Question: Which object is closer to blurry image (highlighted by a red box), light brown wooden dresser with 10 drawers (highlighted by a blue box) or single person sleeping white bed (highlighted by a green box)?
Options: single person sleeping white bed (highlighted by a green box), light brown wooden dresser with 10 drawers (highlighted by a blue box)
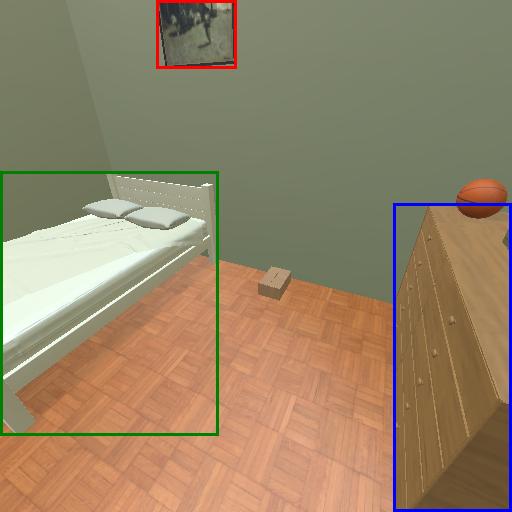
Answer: single person sleeping white bed (highlighted by a green box)